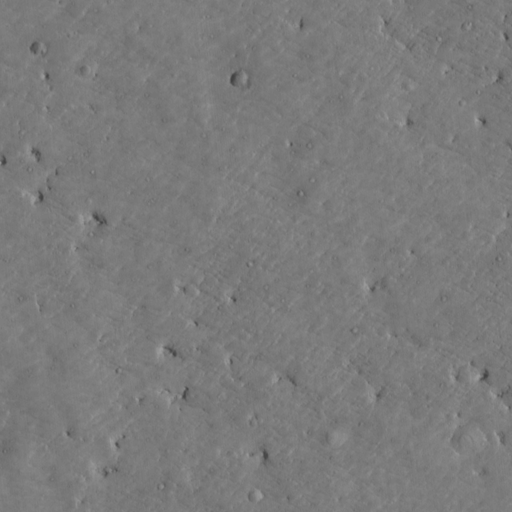
Classes present: Background